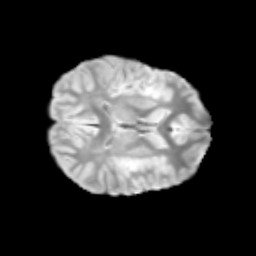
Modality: T2w
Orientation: axial
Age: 9
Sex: male
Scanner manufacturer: siemens
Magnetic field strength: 3 T
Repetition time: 3.8 s
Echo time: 0.07 s